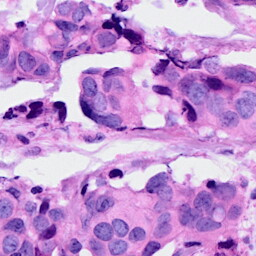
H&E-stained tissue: Breast